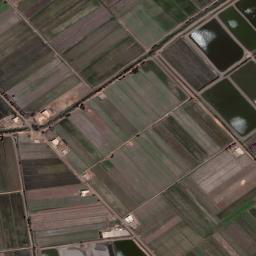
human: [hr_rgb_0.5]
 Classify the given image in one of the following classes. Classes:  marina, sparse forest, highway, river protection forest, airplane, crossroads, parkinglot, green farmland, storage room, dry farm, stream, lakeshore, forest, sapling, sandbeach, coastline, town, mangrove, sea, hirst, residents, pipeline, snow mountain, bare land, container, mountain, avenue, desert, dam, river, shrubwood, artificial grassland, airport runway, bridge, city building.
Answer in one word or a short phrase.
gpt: green farmland